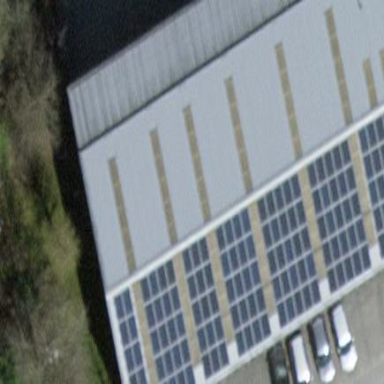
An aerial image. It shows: Industrial building.